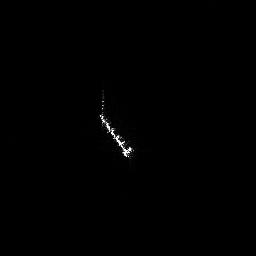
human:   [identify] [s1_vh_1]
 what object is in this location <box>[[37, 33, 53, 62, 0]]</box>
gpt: <ref>1 large ship at the center</ref>